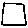
Label: square